Current action and preconditions to check: trajectory_clear

Your task: For each precondition in the list above, predict whether it will hold at this action.

Consider the current scene as observed from the mobile robot's camera, and analyze the predicted future states of all dynamic agents (e.g., people, animals, vehicles, or any moving entities) within the NEXT SECOND.

IMPORTANT: Only answer "very likely" if you are absolutely certain—based on strong, clear evidence—that a dynamic agent will violate the precondition in the predicted future state. Do NOT answer "very likely" for unlikely, ambiguous, or low-probability risks.

Ask yourself for each precondition: Is there a high probability, with clear and convincing evidence, that the predicted future states of any dynamic agent will interfere with the predicted future state of the currently executing action within the NEXT SECOND, causing that precondition to fail?

Assess the risk level based on these predictions. Use "likely" or "very likely" if motions create a clear risk of interference.

Use "neutral" or "improbable" if agents are nearby but their predicted paths are clearly diverging or non-conflicting.

Failure Risk Categories: "very improbable", "improbable", "neutral", "likely", "very likely"

Answer Format: Output ONLY the probability_of_failure value from these categories: "very improbable", "improbable", "neutral", "likely", "very likely"

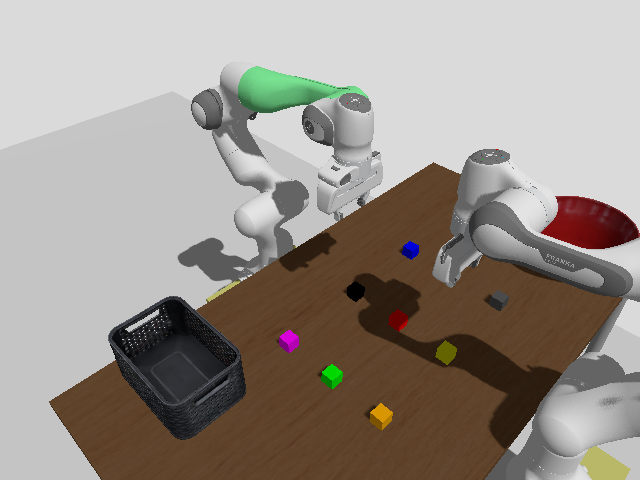

Answer: improbable